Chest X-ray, PA view. Patient: 49 years old, sex M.
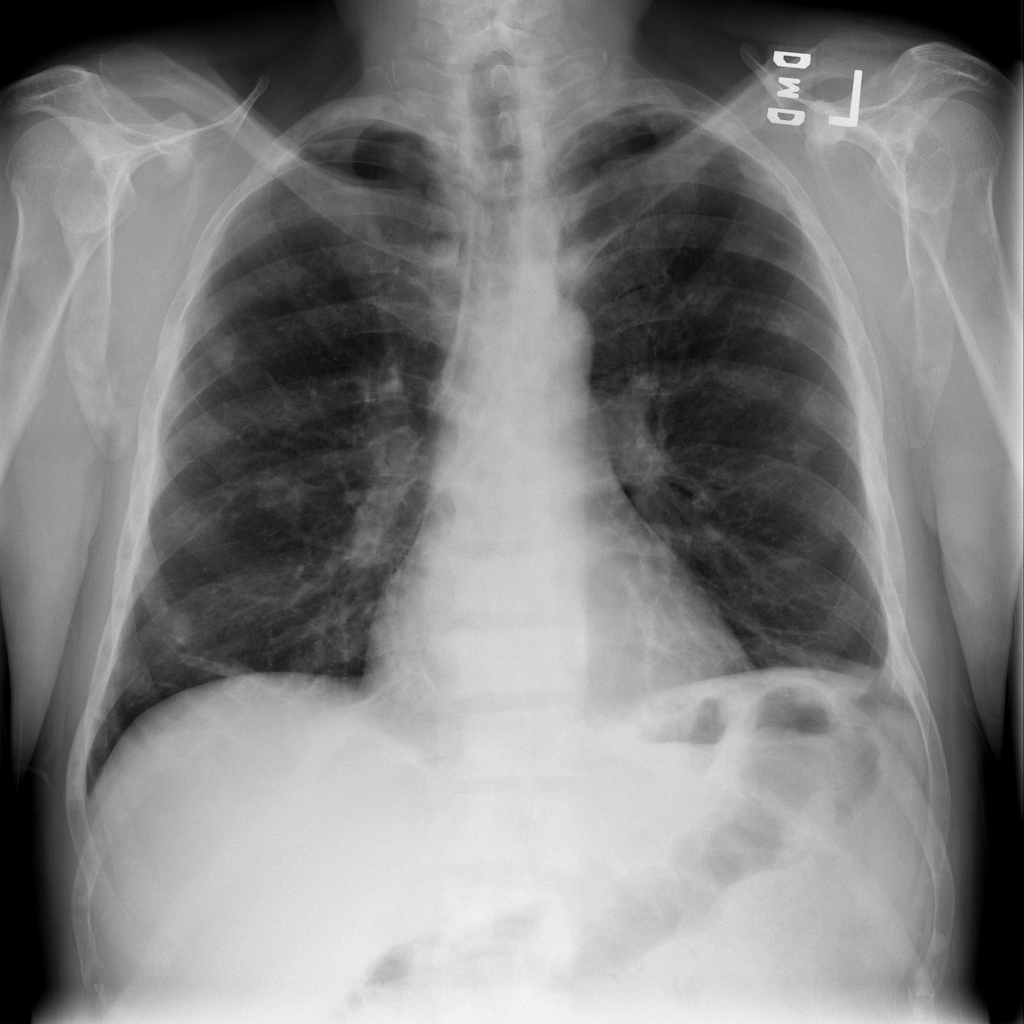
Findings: Atelectasis, Effusion, Nodule